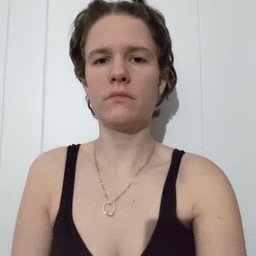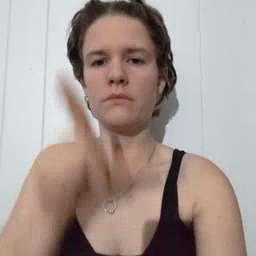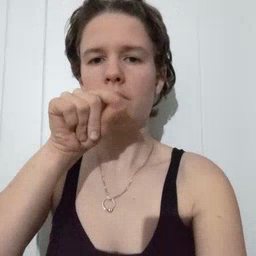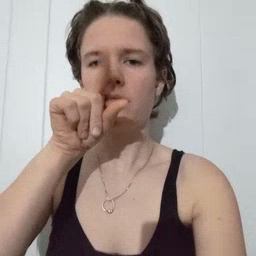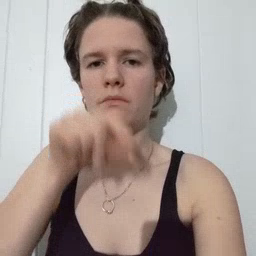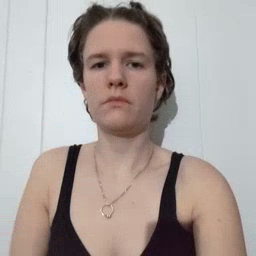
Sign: bird